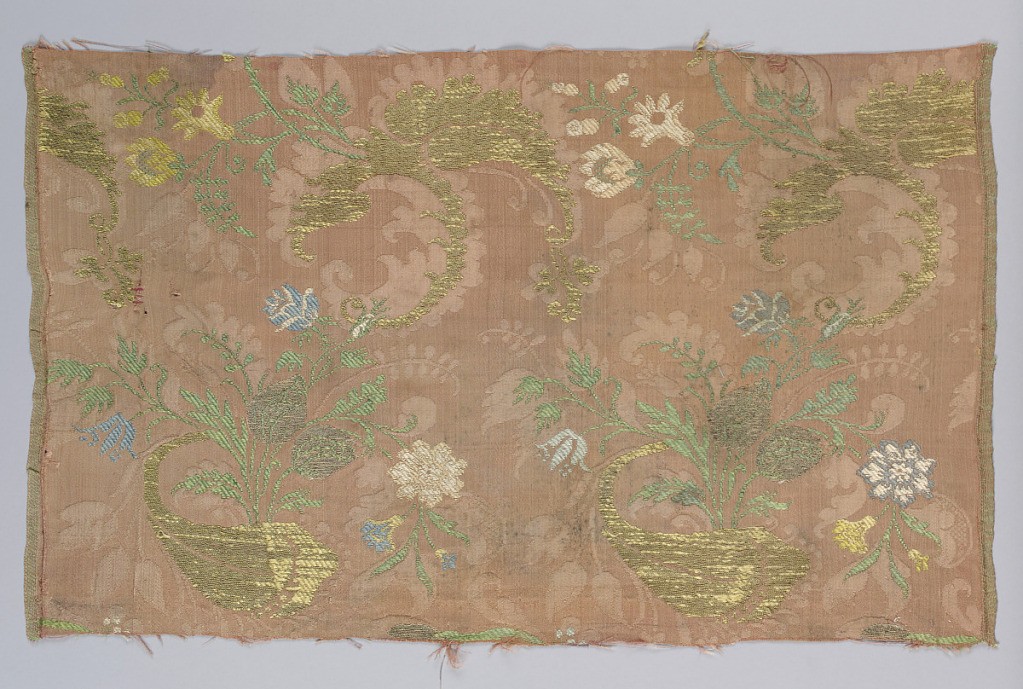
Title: Fragment
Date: late 17th–early 18th century
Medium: silk, metallic yarns Technique: satin weave with supplementary weft patterning (brocaded)
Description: Fragment of brocaded silk damask in the "Bizarre" style. Red ground with details brocaded in metallic yarns and yellow, green and white silk, showing foliate curves, flowers and gourd-like shapes. Both selvedges present.